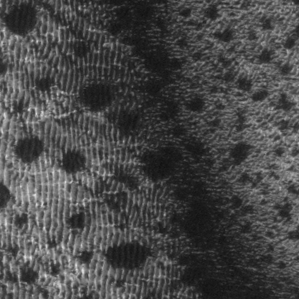
Label: frost